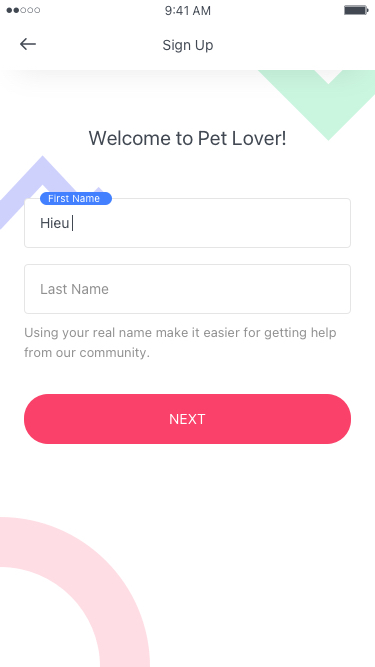
Text in this UI design:
Using your real name make it easier for getting help from our community.
Welcome to Pet Lover!